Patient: sex M, age 67
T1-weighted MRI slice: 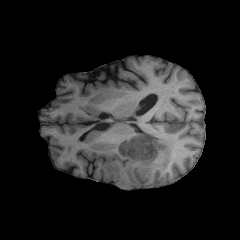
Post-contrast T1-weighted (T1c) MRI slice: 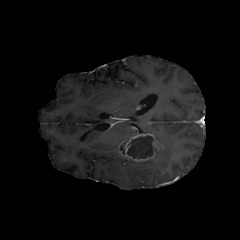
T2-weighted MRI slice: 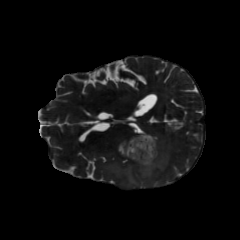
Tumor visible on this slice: yes
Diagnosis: Glioblastoma, IDH-wildtype
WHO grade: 4